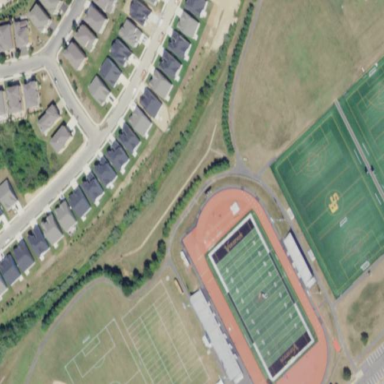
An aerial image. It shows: Track in leisure land.